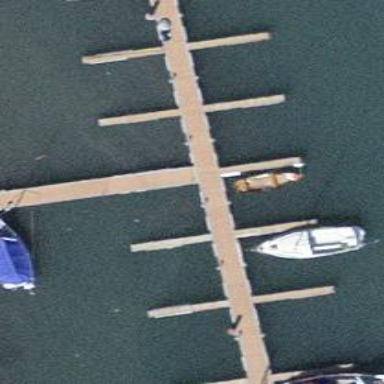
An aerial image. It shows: Man-made pier.